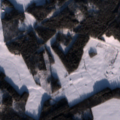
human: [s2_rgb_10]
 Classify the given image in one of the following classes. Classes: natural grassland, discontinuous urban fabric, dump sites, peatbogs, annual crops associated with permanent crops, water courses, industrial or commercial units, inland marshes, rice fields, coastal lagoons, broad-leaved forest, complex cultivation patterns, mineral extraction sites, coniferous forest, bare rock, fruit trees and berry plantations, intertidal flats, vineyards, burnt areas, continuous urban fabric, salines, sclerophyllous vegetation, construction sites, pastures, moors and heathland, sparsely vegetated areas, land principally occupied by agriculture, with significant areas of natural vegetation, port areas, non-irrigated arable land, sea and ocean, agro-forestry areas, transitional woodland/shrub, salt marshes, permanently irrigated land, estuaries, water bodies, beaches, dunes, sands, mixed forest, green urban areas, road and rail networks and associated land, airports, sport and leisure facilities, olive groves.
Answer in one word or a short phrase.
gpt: land principally occupied by agriculture, with significant areas of natural vegetation, coniferous forest, mixed forest